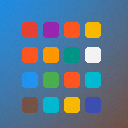
Screen state: on